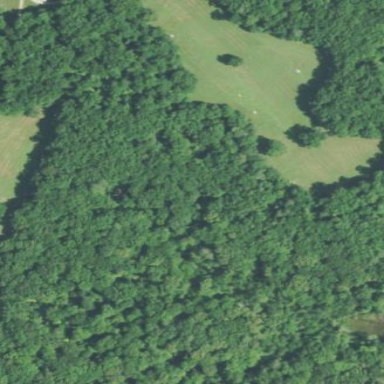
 specifically designed for the sport of disc golf."